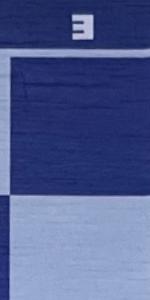
Label: Empty